Question: The back button on custom navigation bar shows half on iPad, it shows properly on iPhone. app supports only portrait mode.

source code,
'''
UIButton *backButton = [UIButton buttonWithType:UIButtonTypeCustom];
if (isPad) {
backButton.frame = CGRectMake(0, 0, 120, 70);
[backButton setBackgroundImage:[UIImage imageNamed:@"BackButtonUnpressed-iPad_120X70.png"] forState:UIControlStateNormal];
[backButton setBackgroundImage:[UIImage imageNamed:@"BackButtonPressed-iPad_120X70.png"] forState:UIControlStateHighlighted];
}else{
backButton.frame = CGRectMake(0, 0, 60, 35);
[backButton setBackgroundImage:[UIImage imageNamed:@"BackButtonUnpressed.png"] forState:UIControlStateNormal];
[backButton setBackgroundImage:[UIImage imageNamed:@"BackButtonPressed.png"] forState:UIControlStateHighlighted];
}
[backButton addTarget:self action:@selector(backButtonPressed:) forControlEvents:UIControlEventTouchUpInside];
UIBarButtonItem *buttonItem = [[UIBarButtonItem alloc] initWithCustomView:backButton];
self.navigationItem.leftBarButtonItem = buttonItem;
[buttonItem release]; buttonItem = nil;
'''
Please help.
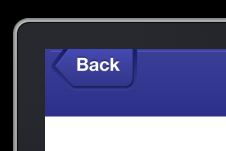
Answer: I resolved the issue, posting the details here so it might be helpful to others
here is the code,